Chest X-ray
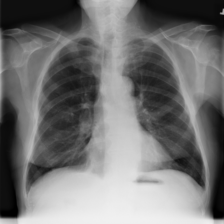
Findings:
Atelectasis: negative
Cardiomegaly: negative
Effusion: negative
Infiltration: negative
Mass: negative
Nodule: negative
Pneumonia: negative
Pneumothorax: negative
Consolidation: negative
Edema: negative
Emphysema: negative
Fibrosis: negative
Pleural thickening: negative
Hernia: negative